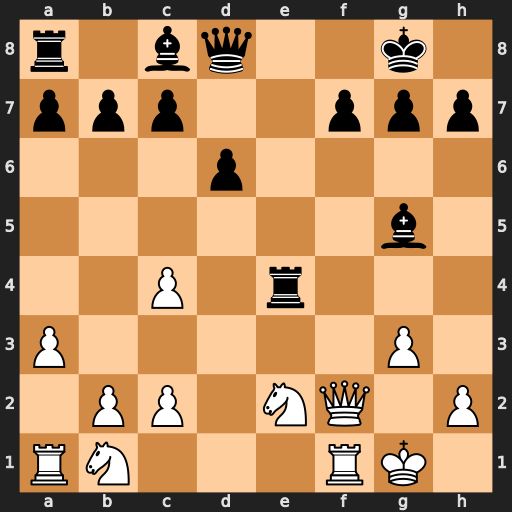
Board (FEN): r1bq2k1/ppp2ppp/3p4/6b1/2P1r3/P5P1/1PP1NQ1P/RN3RK1
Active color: w
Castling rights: -
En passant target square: -
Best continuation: Qxf7+ Kh8 Qf8+ Qxf8 Rxf8#